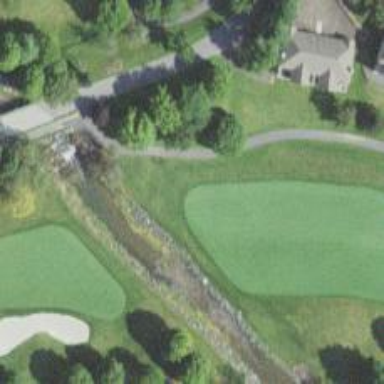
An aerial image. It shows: Service road used as golf cart path.